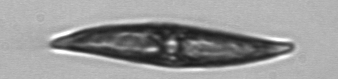
Label: Pleurosigma